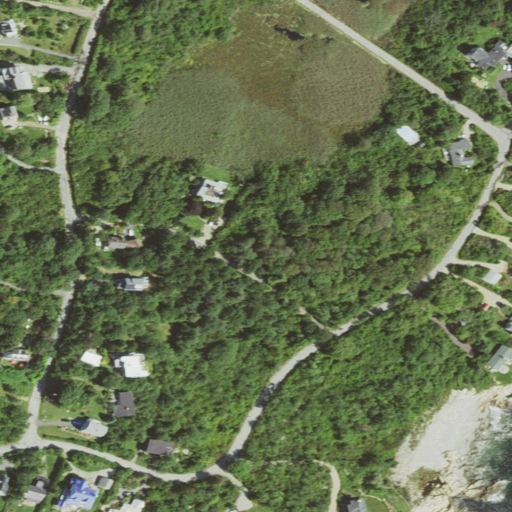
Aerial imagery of cape in Massachusetts named Emerson Point containing woody wetlands, low intensity development, open development, medium intensity development, deciduous forest, barren land, grassland, herbaceous wetlands, open water, mixed forest, and evergreen forest